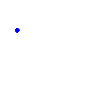
Particle: pion